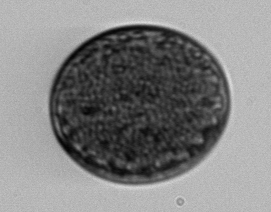
Label: Coscinodiscus